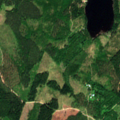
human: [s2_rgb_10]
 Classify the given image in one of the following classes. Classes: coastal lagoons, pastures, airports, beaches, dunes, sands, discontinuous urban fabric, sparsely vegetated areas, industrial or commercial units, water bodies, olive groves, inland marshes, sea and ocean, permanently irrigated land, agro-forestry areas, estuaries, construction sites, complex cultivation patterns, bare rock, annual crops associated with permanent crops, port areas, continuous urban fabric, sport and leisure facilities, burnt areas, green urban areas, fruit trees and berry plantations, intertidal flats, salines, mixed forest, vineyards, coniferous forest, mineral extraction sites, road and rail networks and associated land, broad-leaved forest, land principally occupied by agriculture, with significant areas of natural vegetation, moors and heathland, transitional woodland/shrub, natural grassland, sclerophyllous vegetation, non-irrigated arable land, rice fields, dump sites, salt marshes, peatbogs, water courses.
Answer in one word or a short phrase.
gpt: coniferous forest, mixed forest, transitional woodland/shrub, water bodies